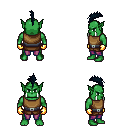
a pixel art fantasy rpg character, male body template, orc, green skin, leather chest armor, magenta pants, raven mohawk hairstyle, gold gloves, four views (front, back, left, right), 2x2 character sprite sheet, small pixel art, hard edges, no anti-aliasing